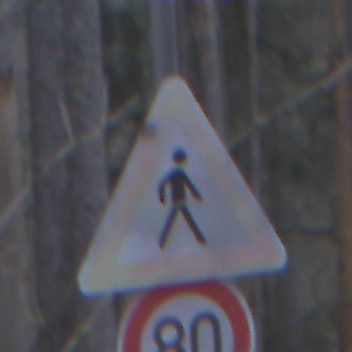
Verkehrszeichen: FussgaengerLinks
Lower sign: Geschwindigkeit80
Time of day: MorningAfternoon
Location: Outdoor (Nature)
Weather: Overcast
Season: Winter
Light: Natural